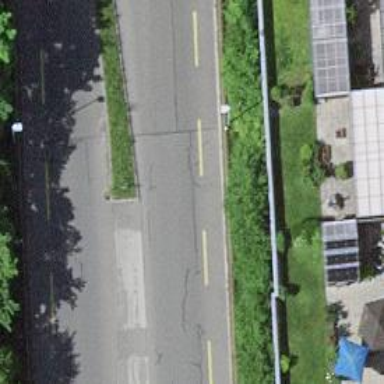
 featuring separate cycle lane and sidewalk."